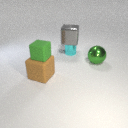
large gray metal cube above small cyan metal cylinder